Milling tool wear sample.
Tool blade image: 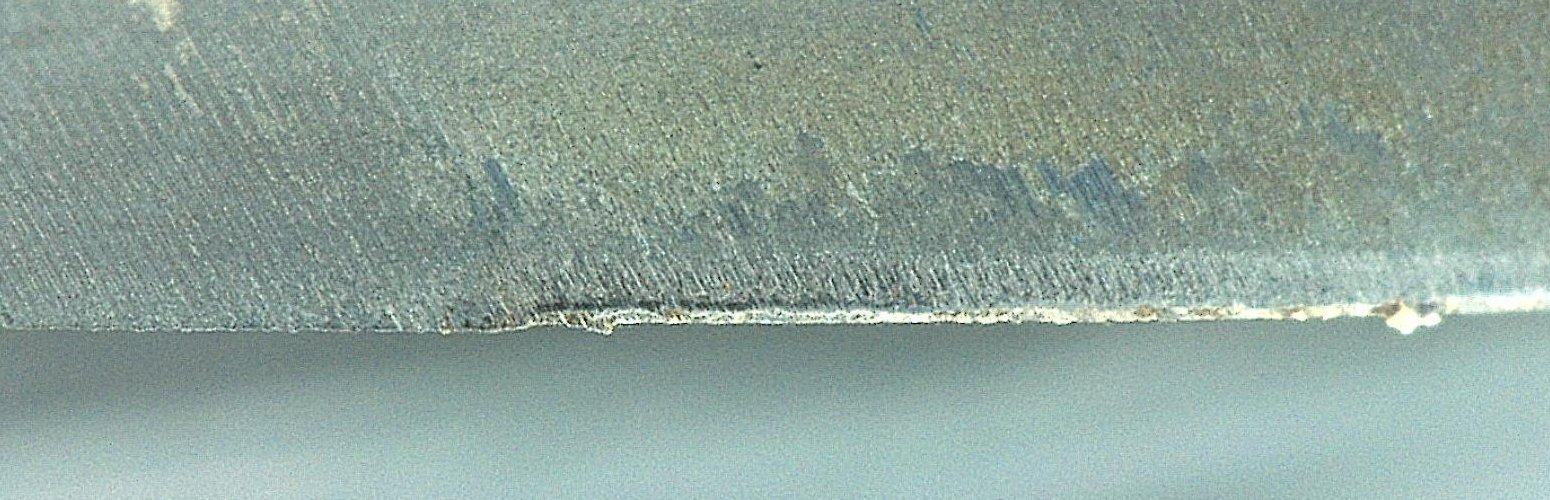
Chip image: 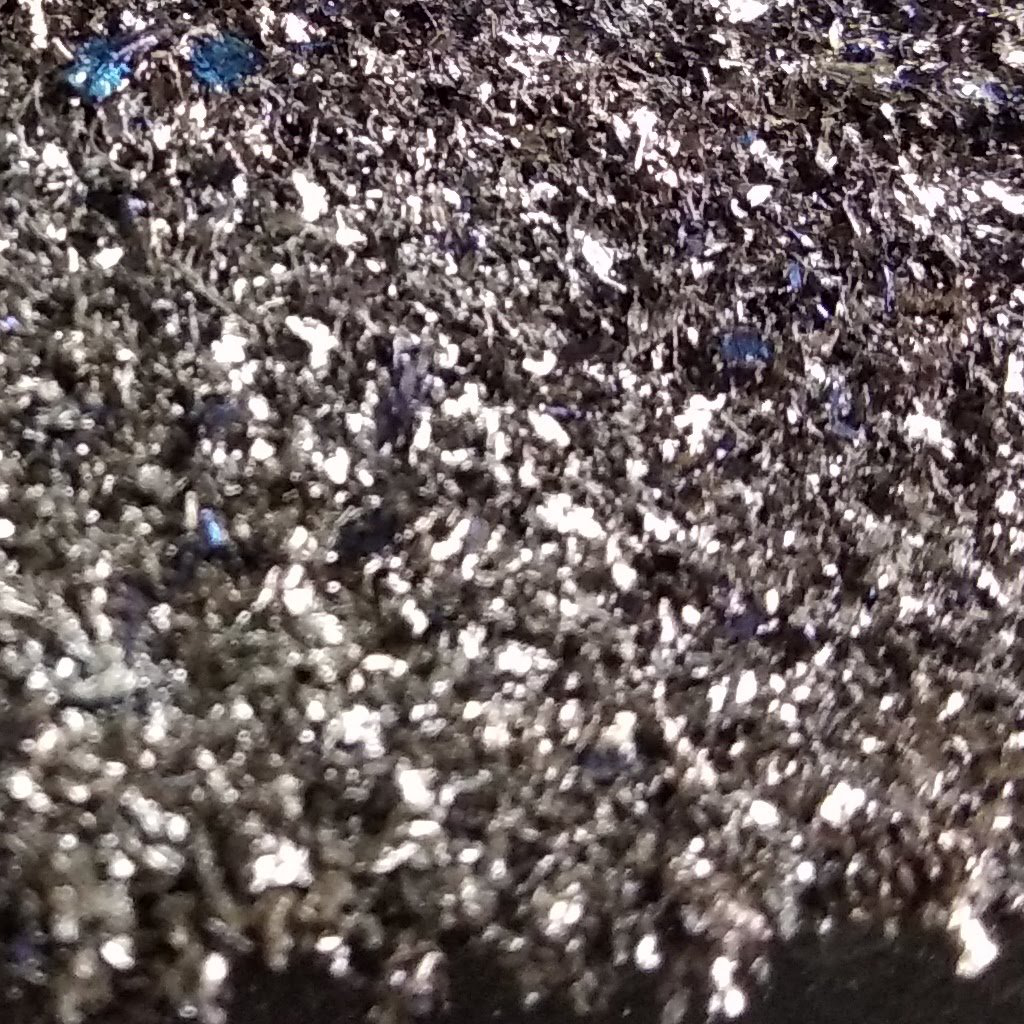
Workpiece image: 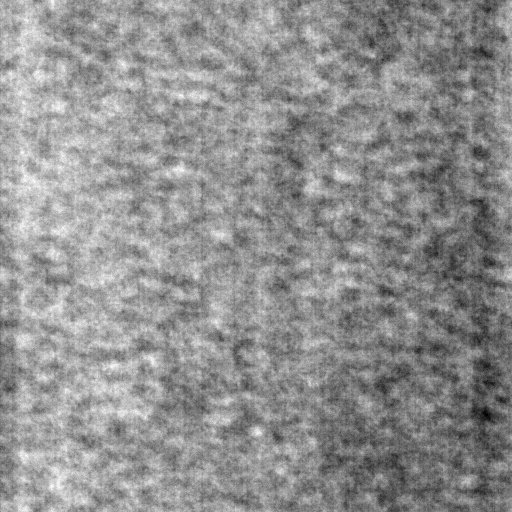
Tool wear state: used
Gaps: 9.16
Flank wear: 85.59
Overhang: 24.16
Force-signal Mel-spectrograms (X, Y, Z axes): 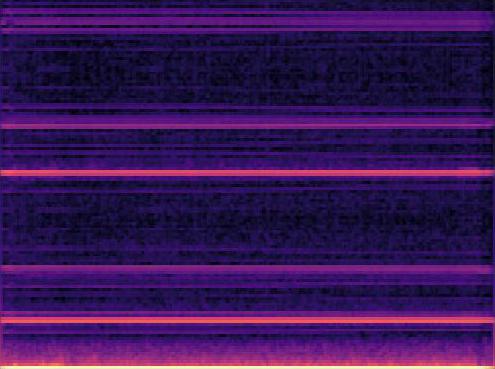 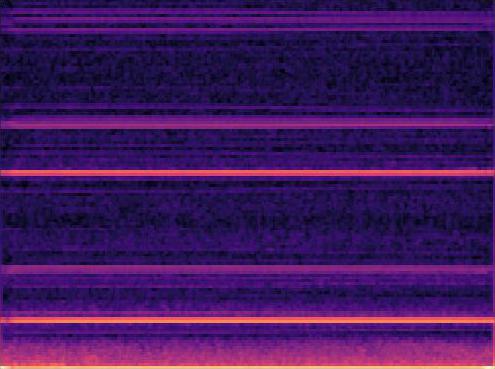 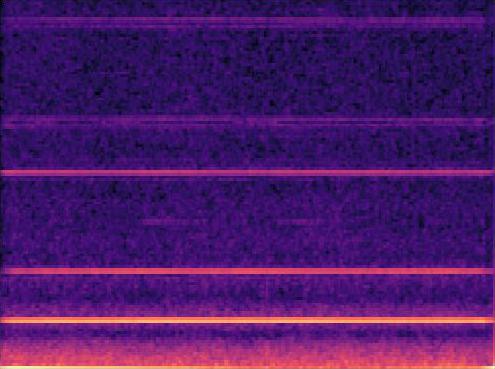
Force-signal scalograms (X, Y, Z axes): 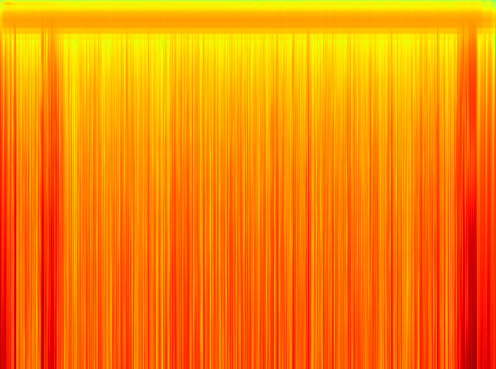 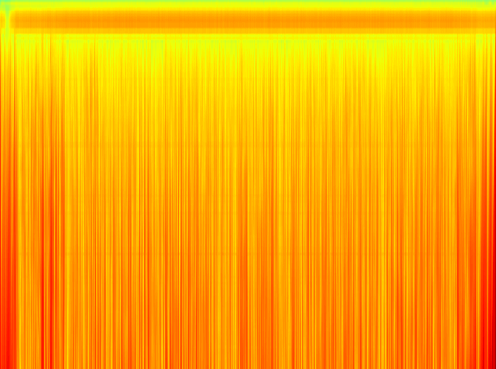 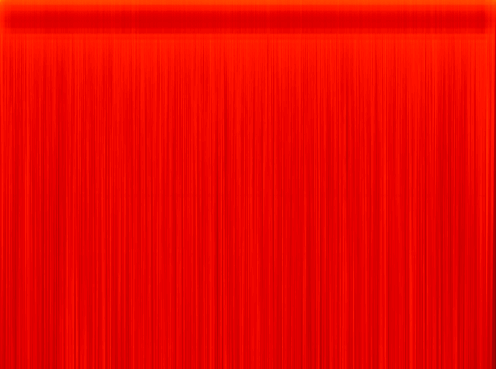
Force phase: steady_state_stabilization_wear